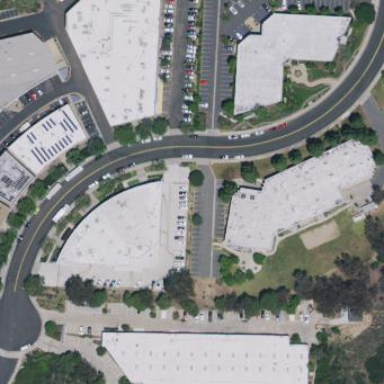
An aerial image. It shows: Industrial building.